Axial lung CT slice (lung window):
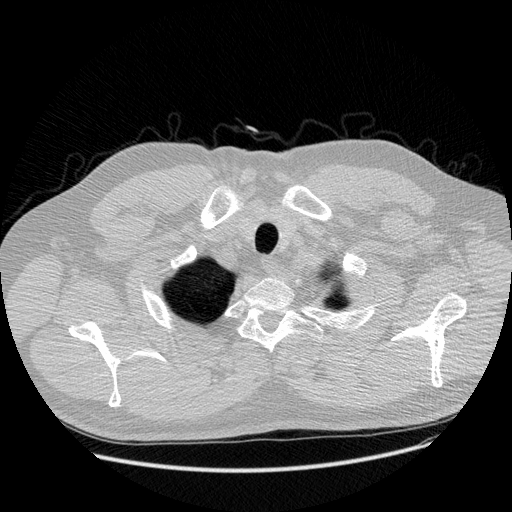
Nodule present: no